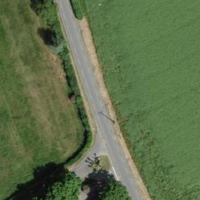
EUNIS habitat code: 52
Species observed at this site:
Lycaena phlaeas